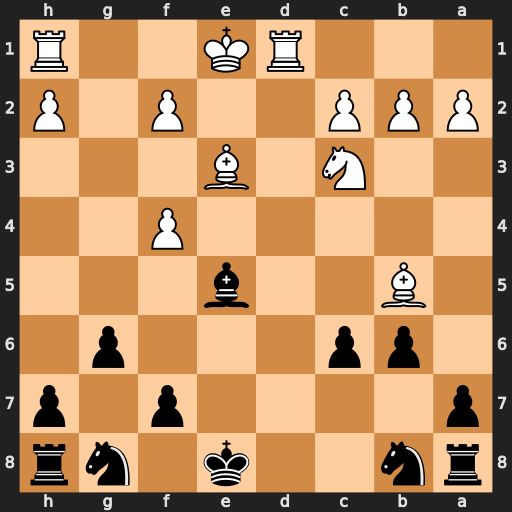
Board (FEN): rn2k1nr/p4p1p/1pp3p1/1B2b3/5P2/2N1B3/PPP2P1P/3RK2R
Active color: b
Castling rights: Kkq
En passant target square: -
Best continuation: Bxc3+ bxc3 cxb5